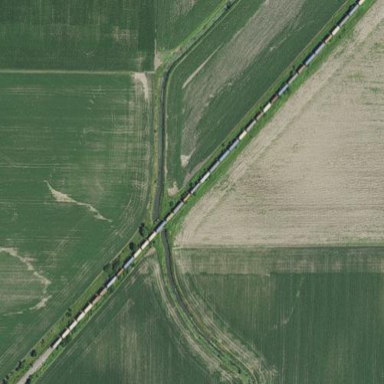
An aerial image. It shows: Railway area.